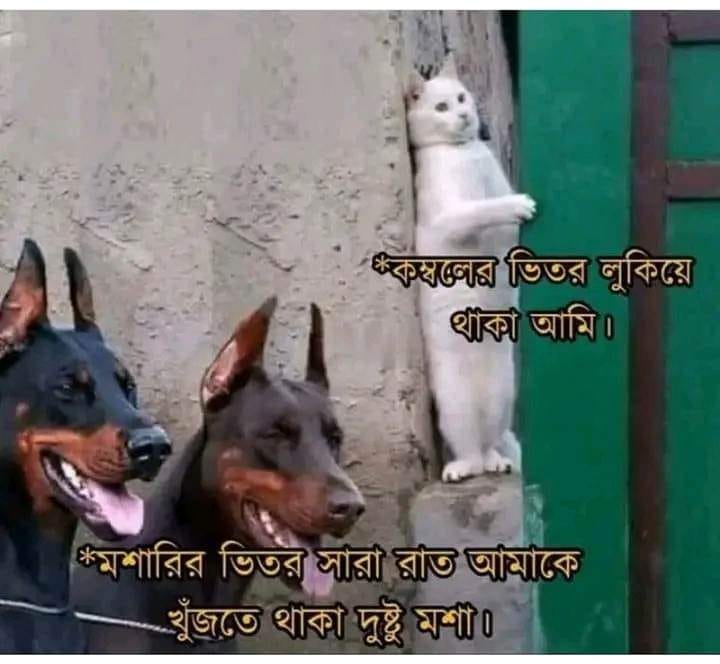
Text: কম্বলের ভিতর লুকিয়ে থাকা আমি ! মশারির ভিতর সারা রাত আমাকে খুঁজতে থাকা দুষ্টু মশা
Label: Non Hate